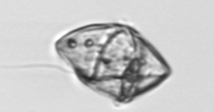
Label: Gyrodinium